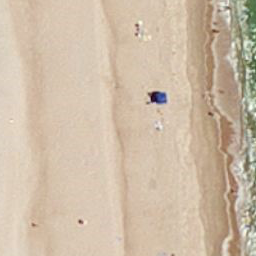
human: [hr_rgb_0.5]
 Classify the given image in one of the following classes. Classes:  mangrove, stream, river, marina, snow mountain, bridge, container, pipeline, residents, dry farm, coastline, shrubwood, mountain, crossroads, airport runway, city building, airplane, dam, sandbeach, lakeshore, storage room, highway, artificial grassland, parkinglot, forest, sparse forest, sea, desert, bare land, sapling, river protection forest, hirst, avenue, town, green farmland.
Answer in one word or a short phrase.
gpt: sandbeach